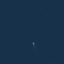
Land use / land cover: SeaLake